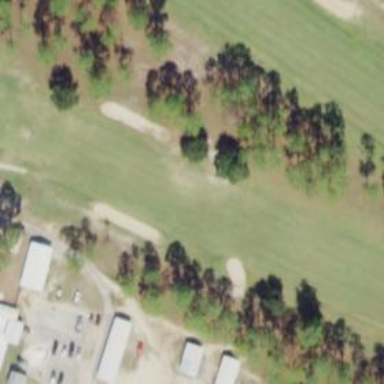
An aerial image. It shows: Scenic golf fairway.